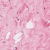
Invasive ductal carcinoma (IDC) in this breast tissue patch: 0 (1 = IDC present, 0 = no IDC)